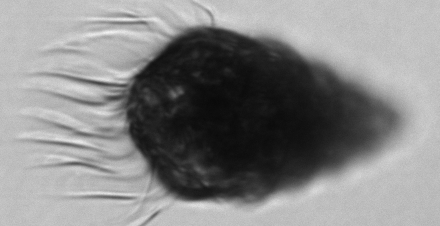
Label: Laboea_strobila